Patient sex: M
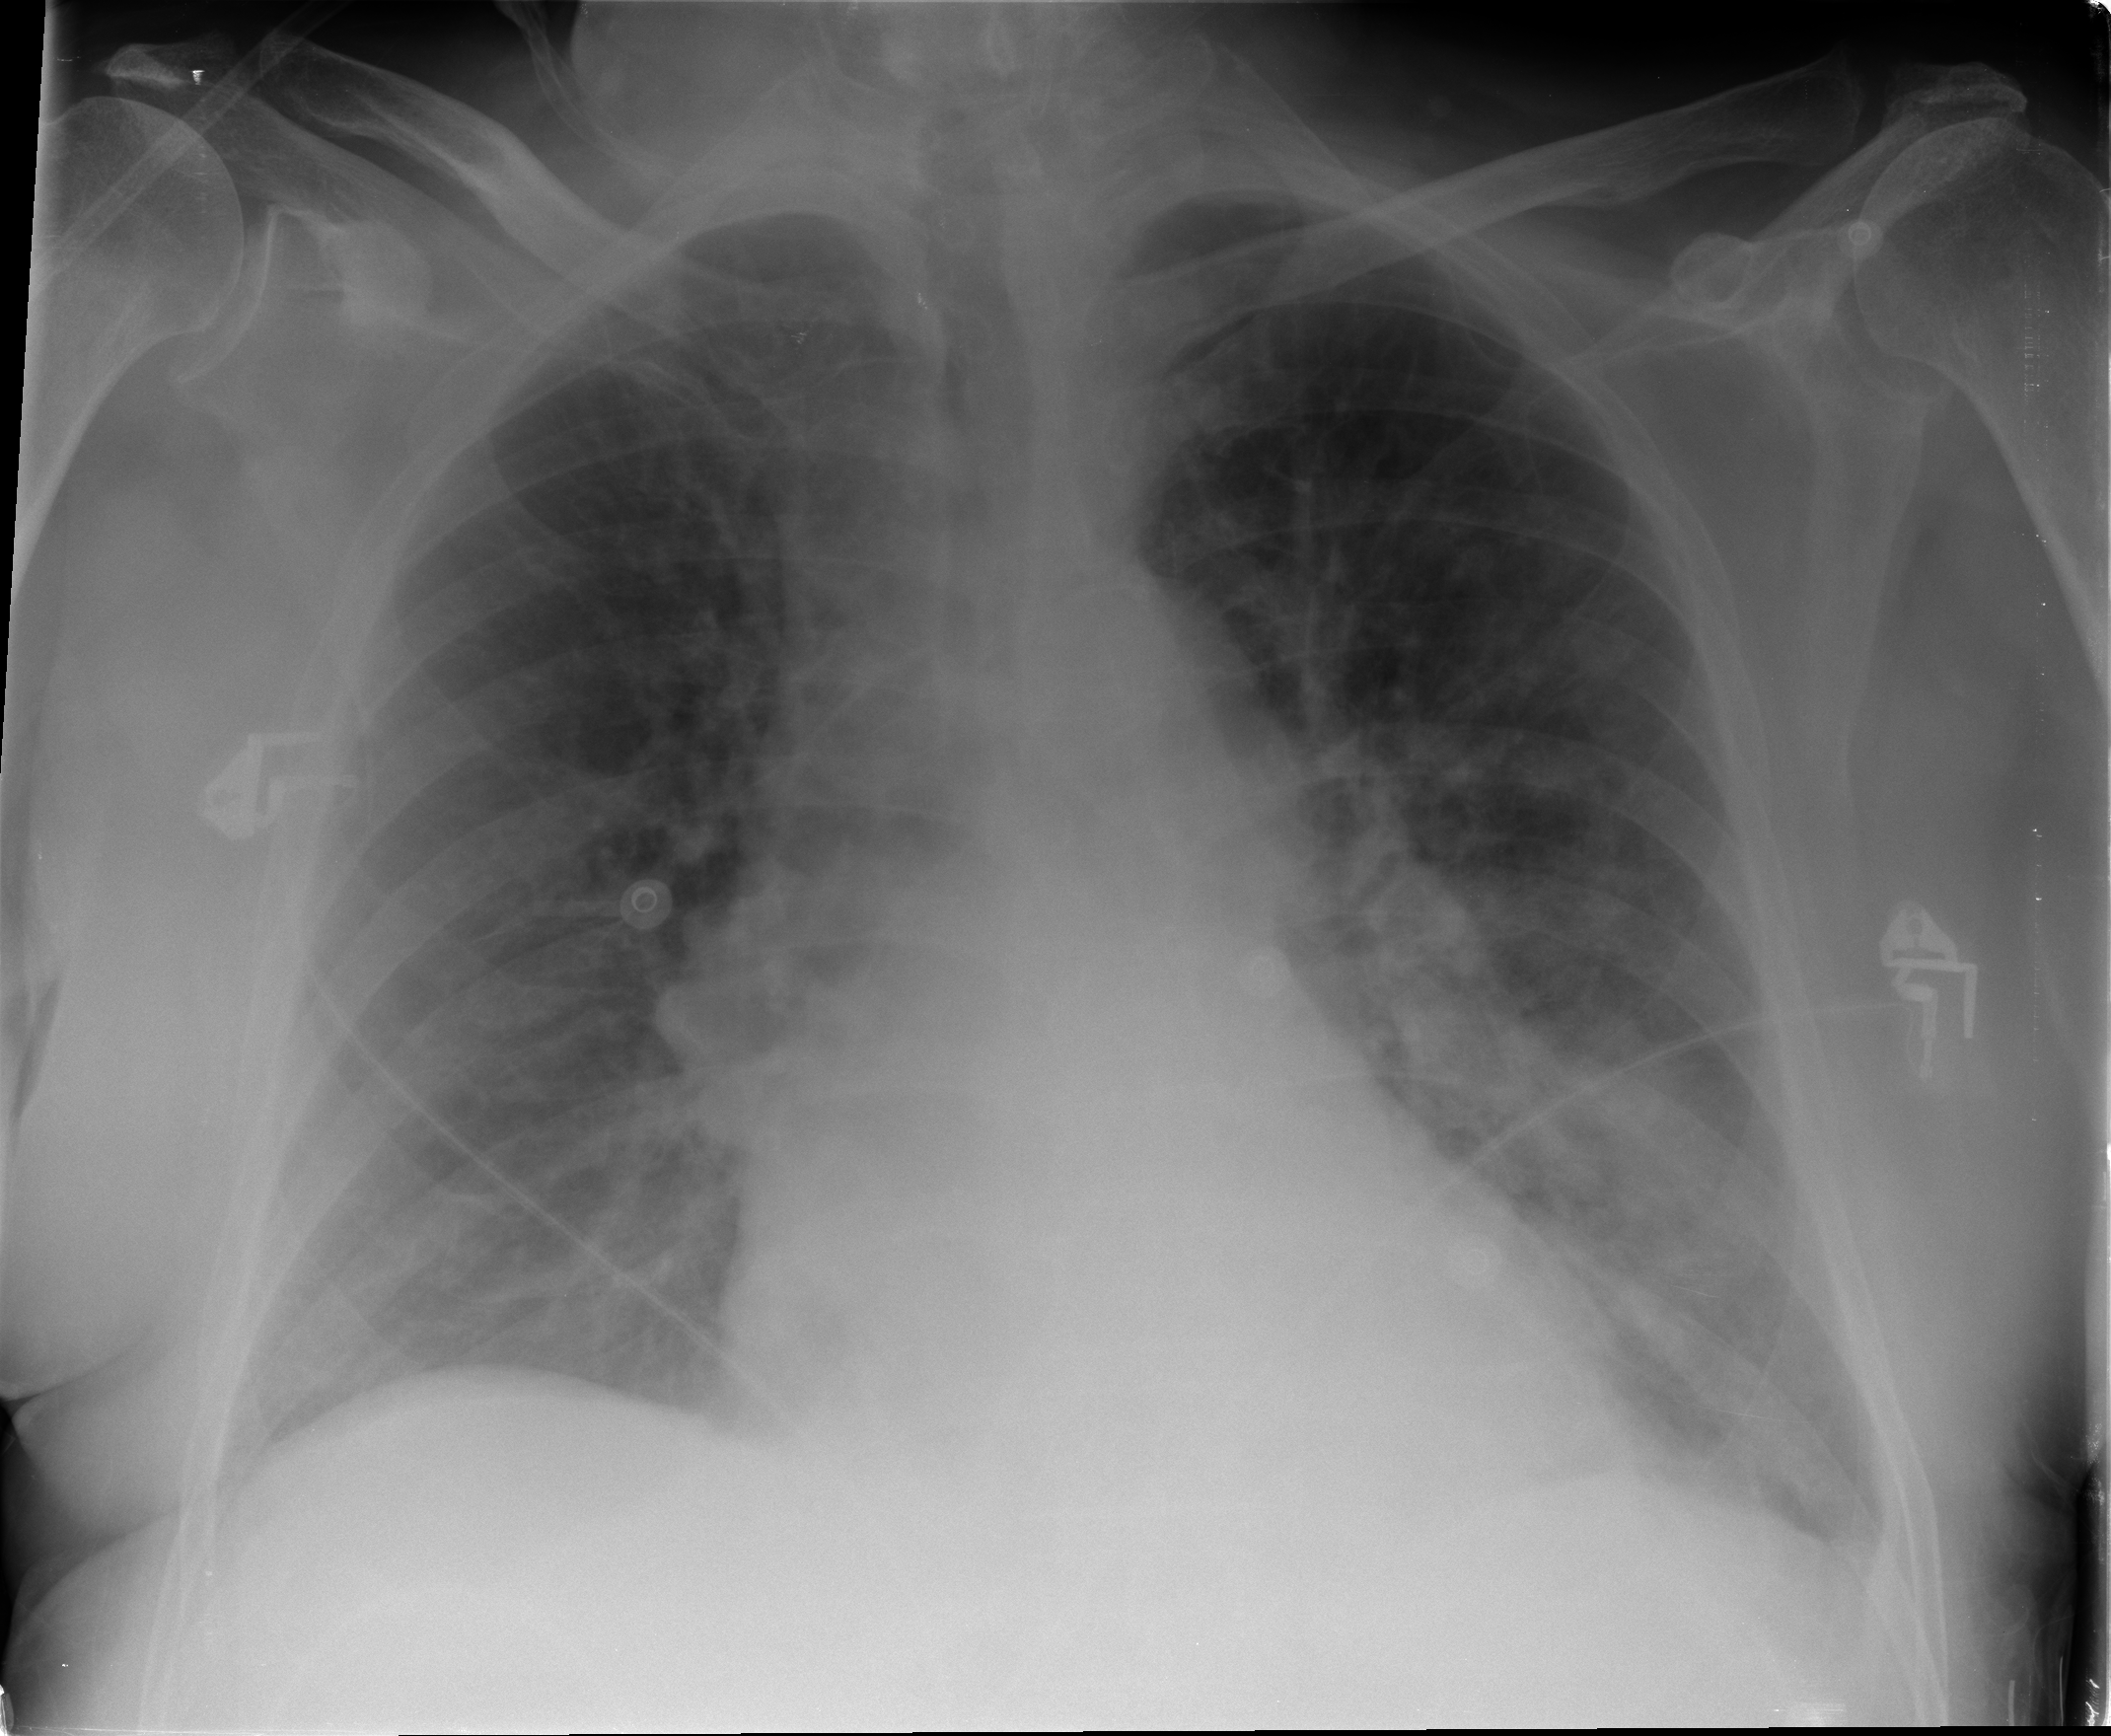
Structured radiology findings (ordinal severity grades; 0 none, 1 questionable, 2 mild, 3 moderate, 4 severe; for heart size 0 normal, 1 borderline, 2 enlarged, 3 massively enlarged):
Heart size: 2
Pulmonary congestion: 2
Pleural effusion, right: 0
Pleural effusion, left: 2
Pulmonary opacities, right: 0
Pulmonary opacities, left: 2
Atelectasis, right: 0
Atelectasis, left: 3